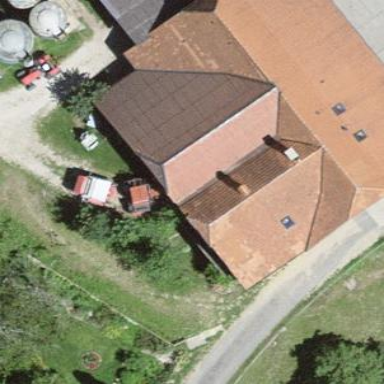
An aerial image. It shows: Farm building.